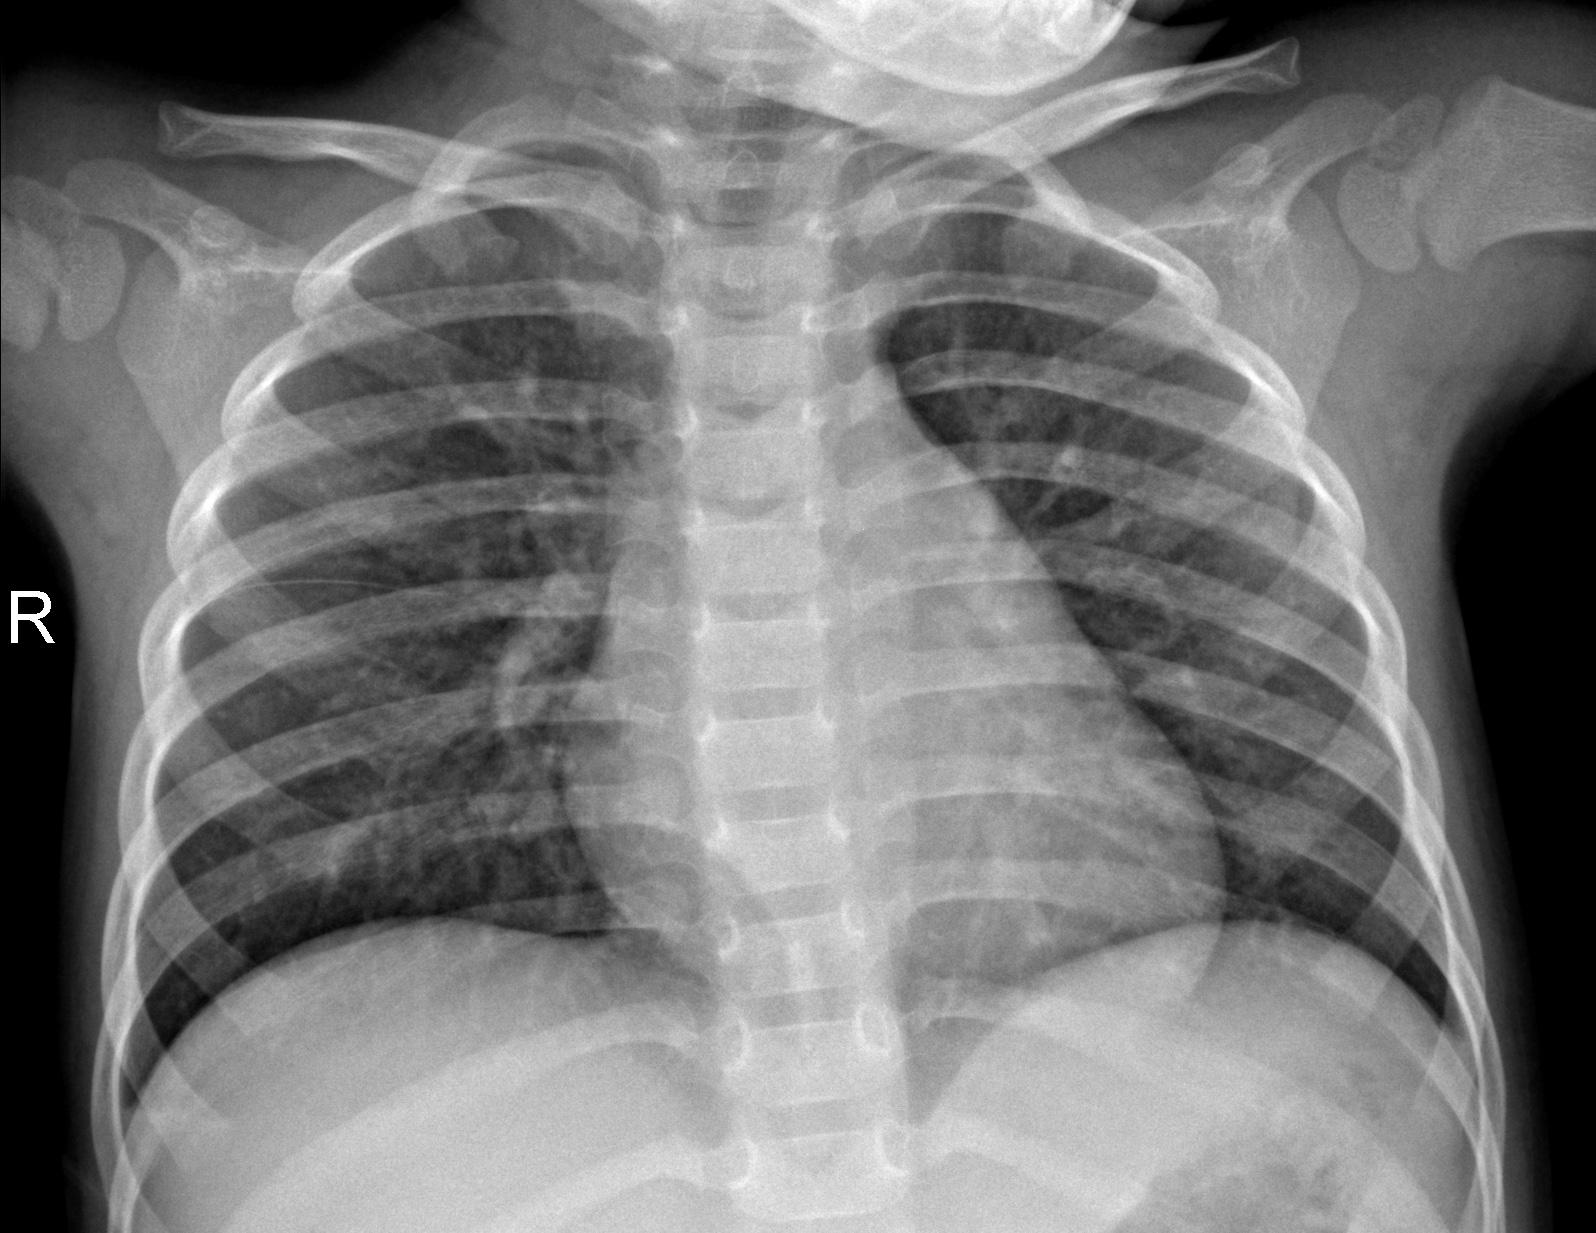
Diagnosis: NORMAL